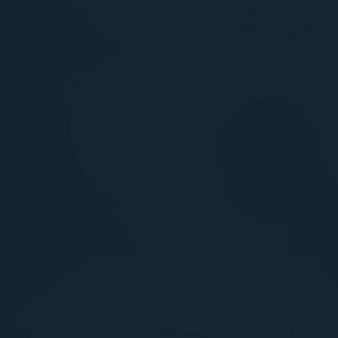
Label: other